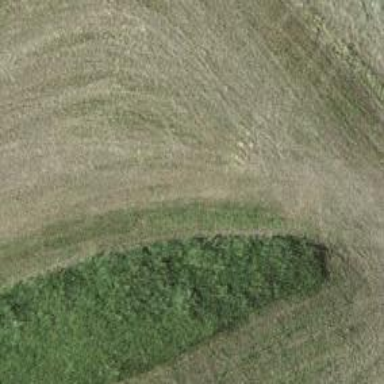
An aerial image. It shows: Grass track with grade3 surface.